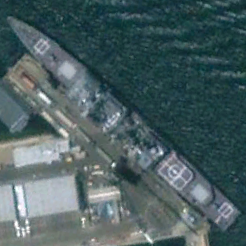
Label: cruiser